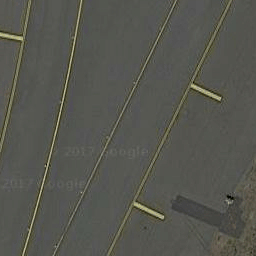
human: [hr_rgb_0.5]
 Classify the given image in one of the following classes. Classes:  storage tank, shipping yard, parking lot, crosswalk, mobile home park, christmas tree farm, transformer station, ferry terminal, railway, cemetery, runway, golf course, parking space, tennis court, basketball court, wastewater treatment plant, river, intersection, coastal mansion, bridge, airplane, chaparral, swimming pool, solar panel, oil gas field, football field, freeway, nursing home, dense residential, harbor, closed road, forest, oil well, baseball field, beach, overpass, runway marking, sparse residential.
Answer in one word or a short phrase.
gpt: runway marking